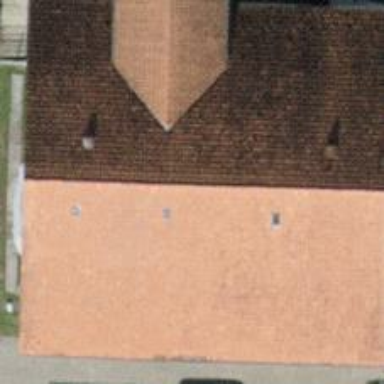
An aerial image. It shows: Farm auxiliary building with gabled roof.